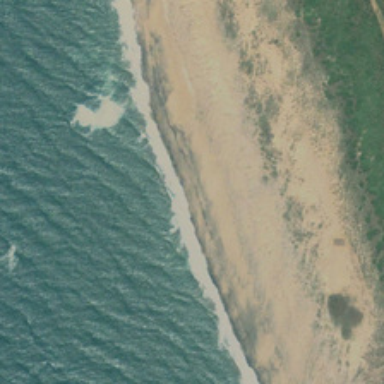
This is a beach and the water is beautiful .